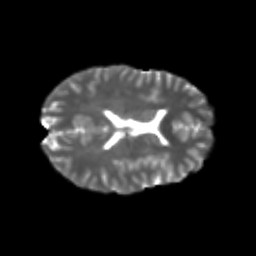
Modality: T2w
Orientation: axial
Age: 21
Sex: female
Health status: healthy
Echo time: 0.074 s